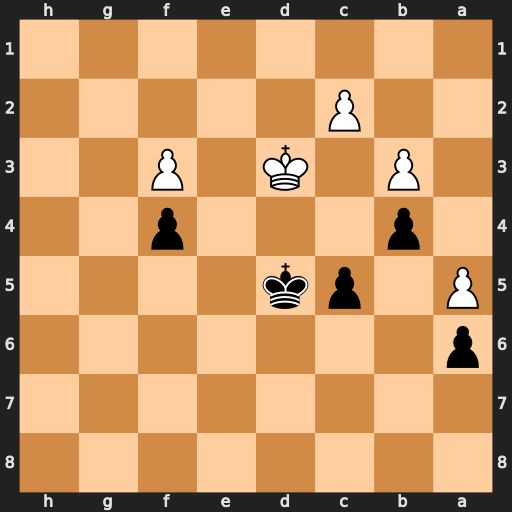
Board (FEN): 8/8/p7/P1pk4/1p3p2/1P1K1P2/2P5/8
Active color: b
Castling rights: -
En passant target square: -
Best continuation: c4+ bxc4+ Kc5